Question: I have table with data. Is it possible slug field automatically generated on existing table? Or is there any other alternative? Thanks
Here is my table

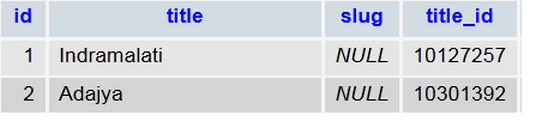
Answer: Using the <URL> template filter, you can write a script, or loop through the objects in the shell.
'''
>>> from django.template.defaultfilters import slugify
>>> for obj in MyModel.objects.all():
... obj.slug = slugify(obj.title)
... obj.save()
'''